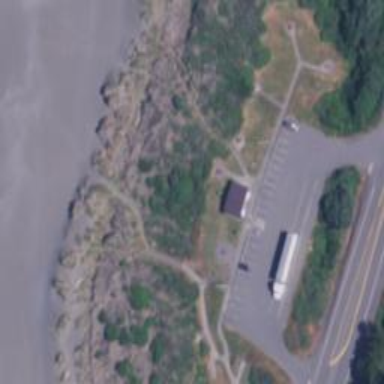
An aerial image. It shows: Rest area along the road.